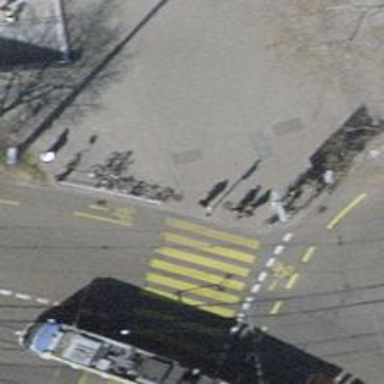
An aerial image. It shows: Kerb serving as barrier.